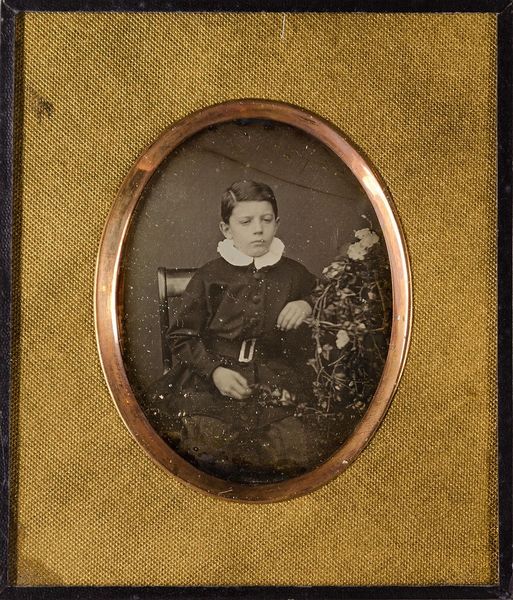
Titel: Unbekannter junger Mann
Künstler: J. F. G. Hamm
Standort: Hamburg
Institution: Museum für Kunst und Gewerbe Hamburg
Schlagwörter: portrait, figur, junge, foto, fotografie, photographie, photo, lichtbild, daguerreotypie, bildwerke, angewandte und bildende kunst, hessische systematik, porträt, porträtfotografie, porträtphotographie, hüftbild